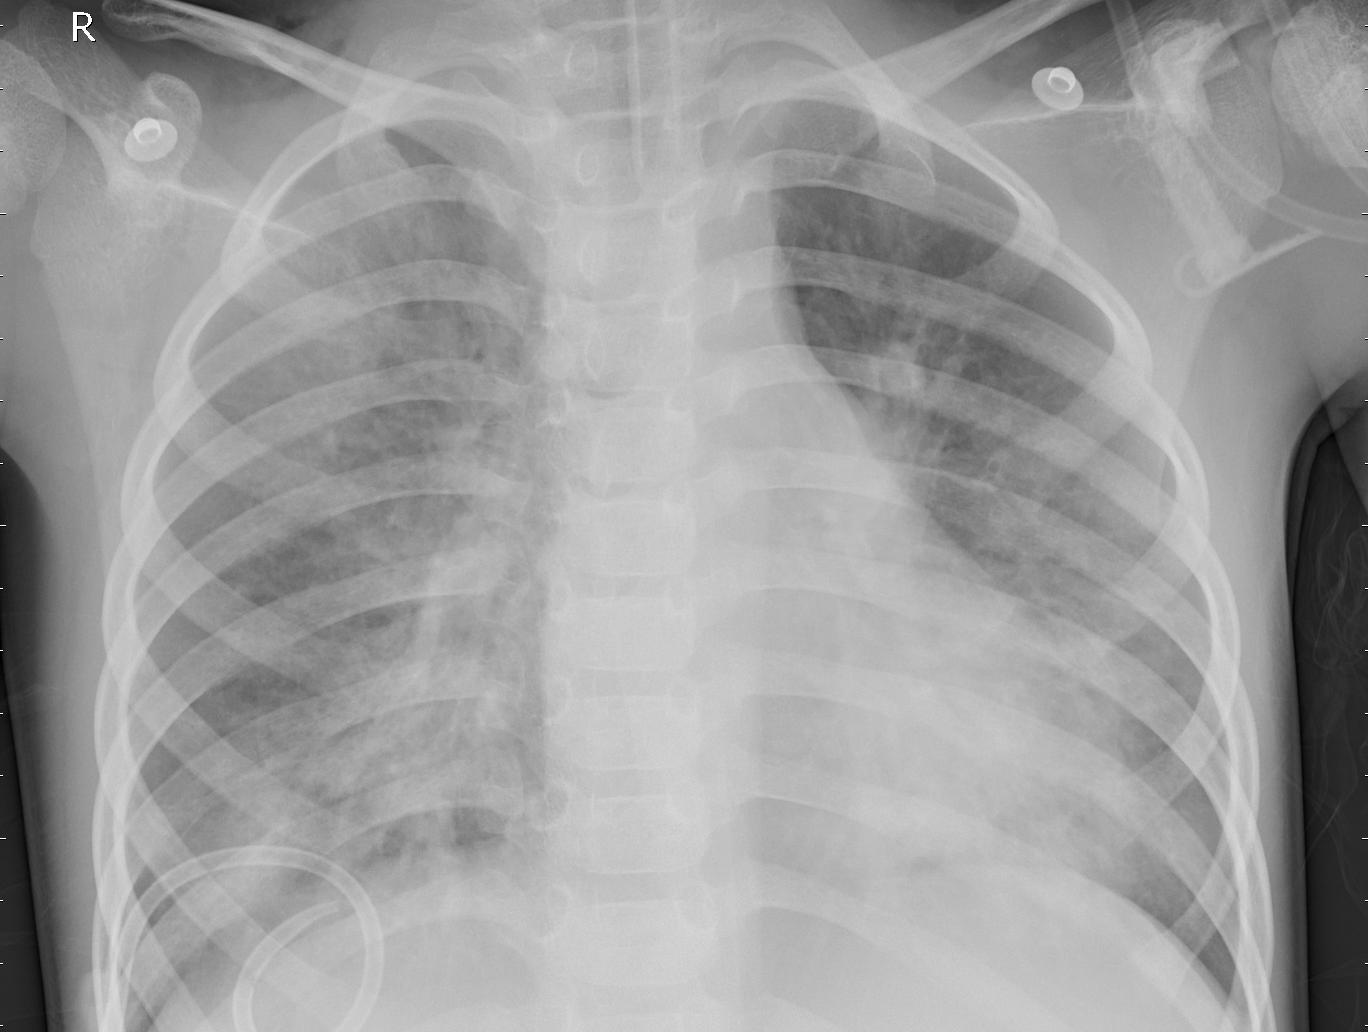
Diagnosis: PNEUMONIA